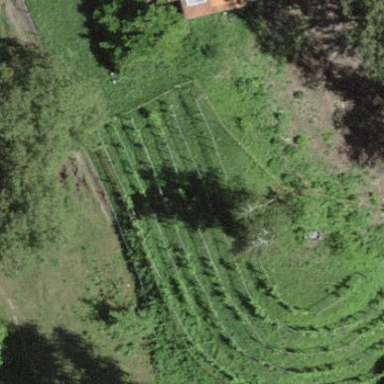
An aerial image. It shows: Vineyard.